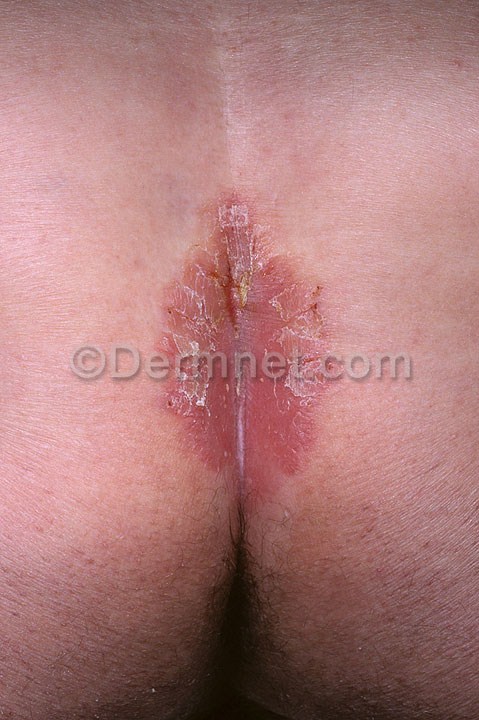
Disease: Psoriasis pictures Lichen Planus and related diseases